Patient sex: M
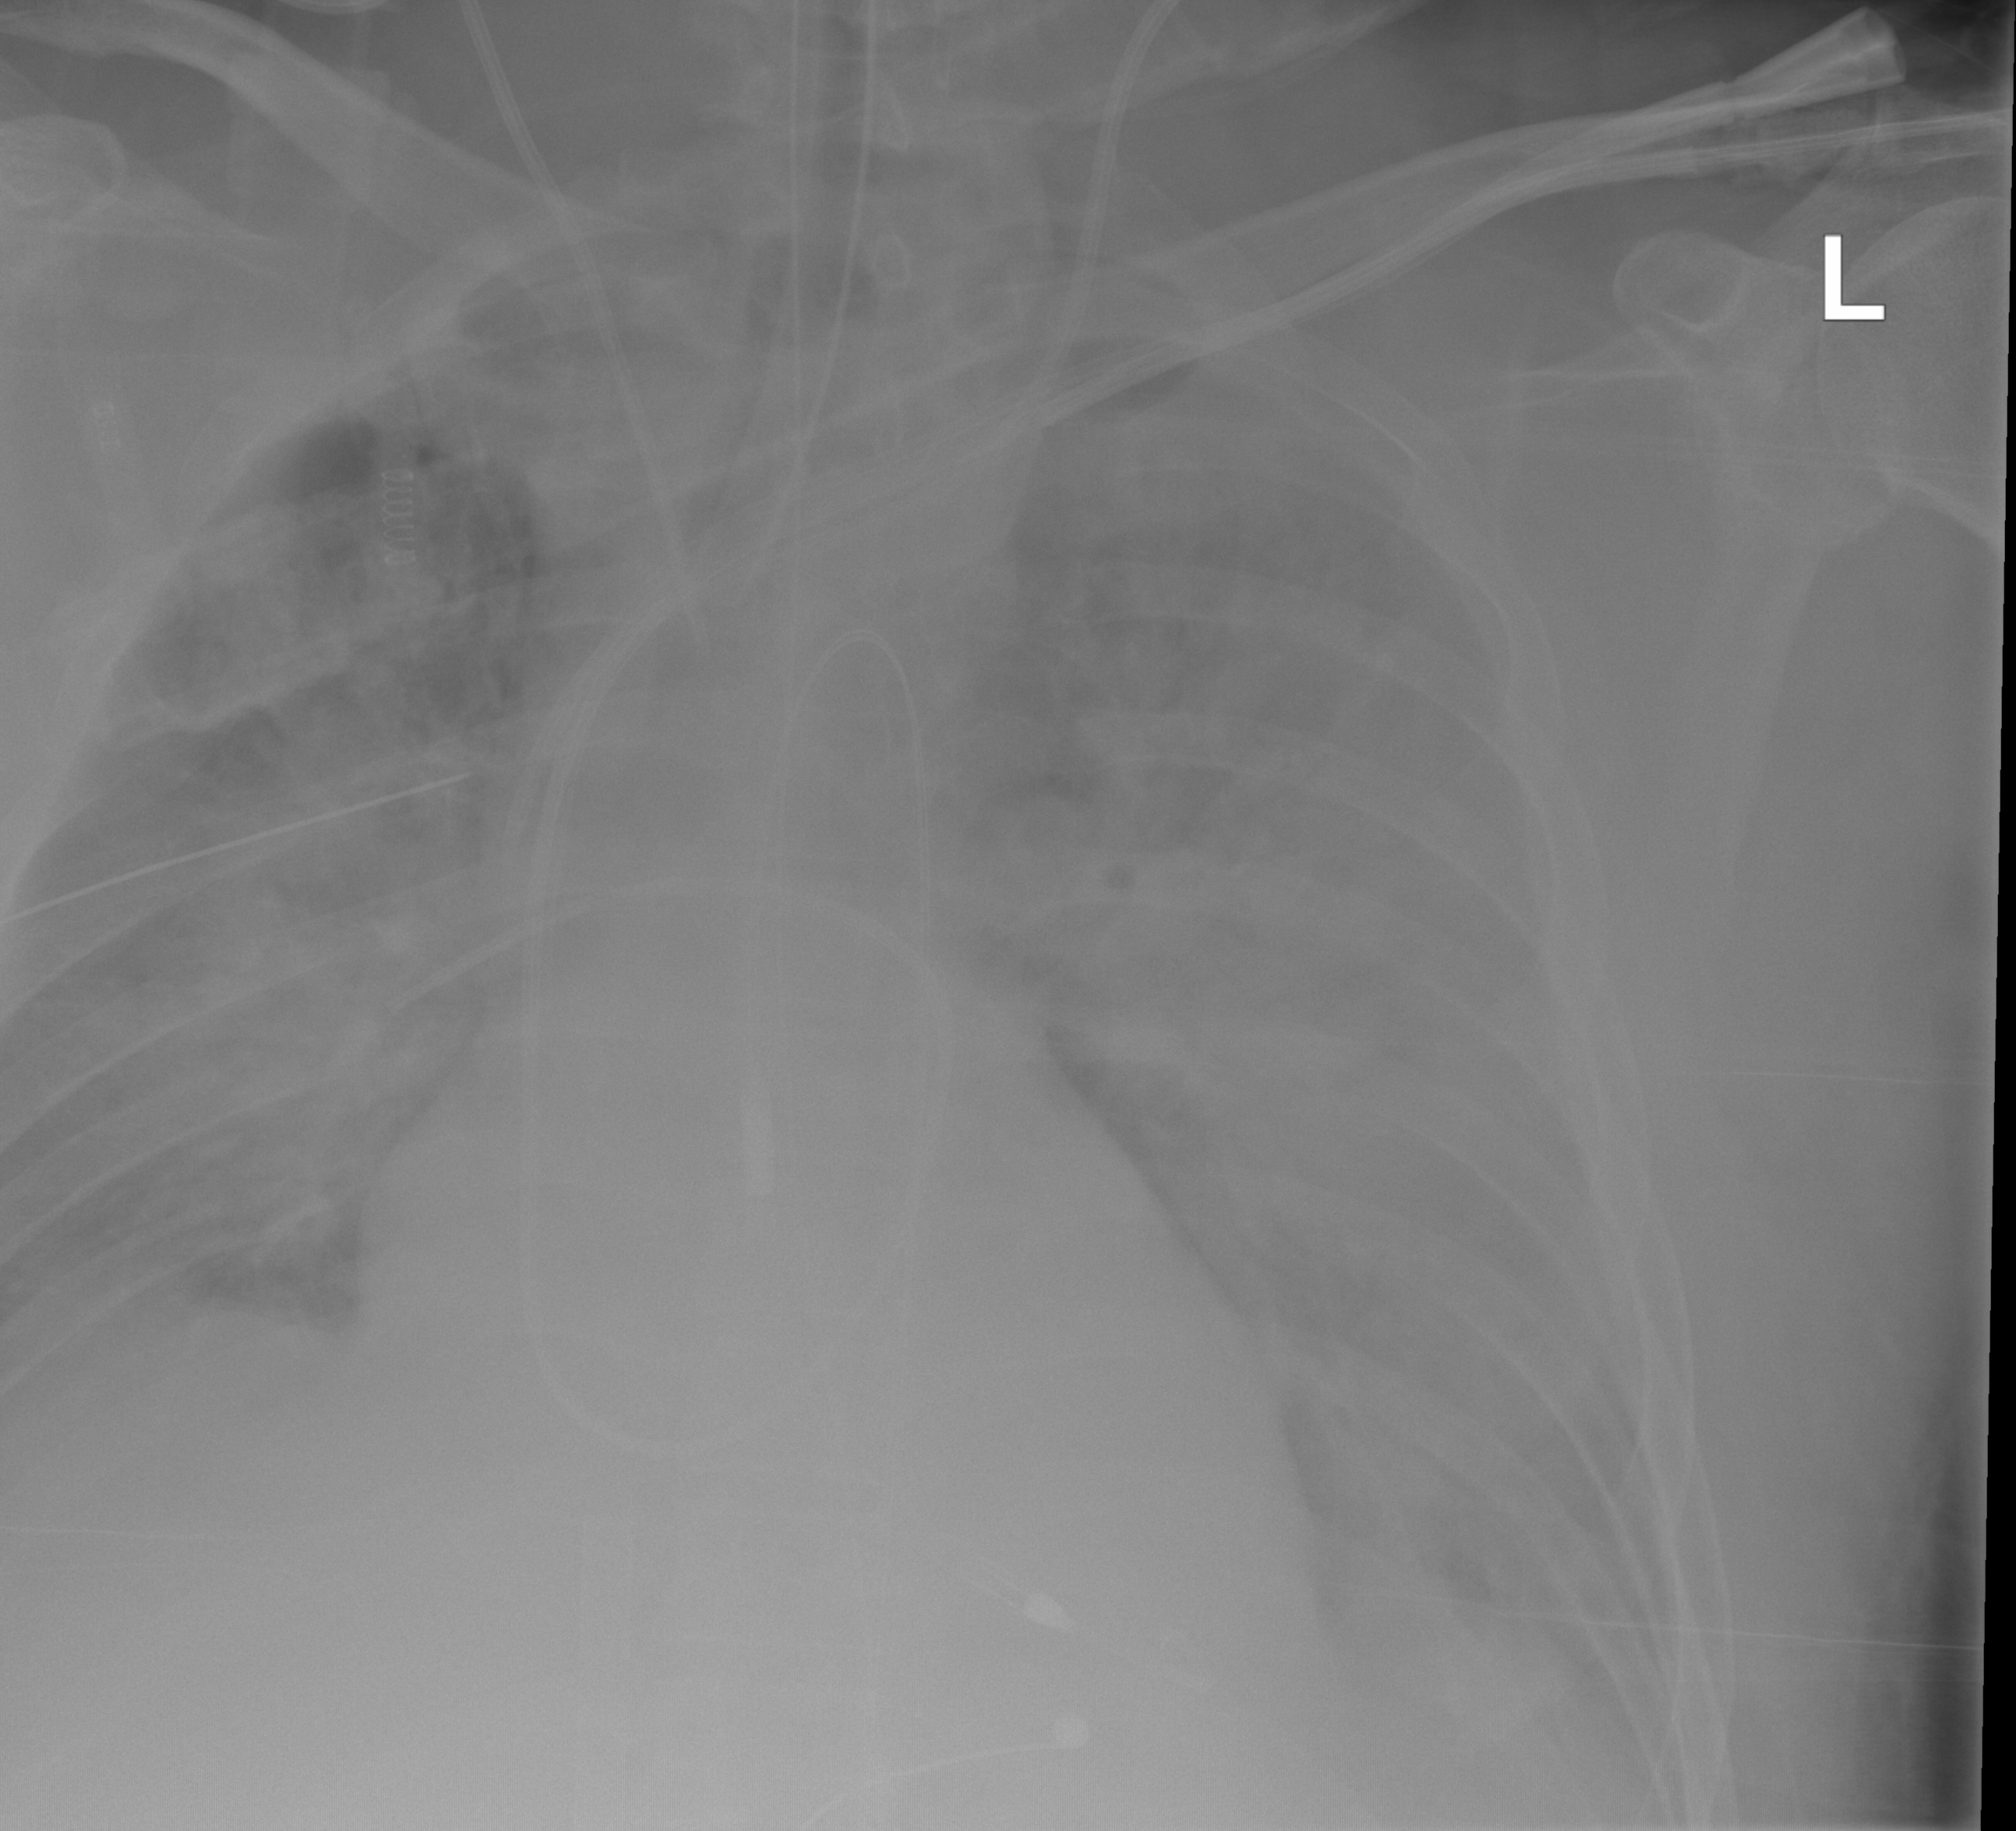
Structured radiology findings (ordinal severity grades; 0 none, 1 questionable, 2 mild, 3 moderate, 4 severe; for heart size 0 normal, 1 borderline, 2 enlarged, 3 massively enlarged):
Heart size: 0
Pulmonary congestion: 3
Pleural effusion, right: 1
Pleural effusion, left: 2
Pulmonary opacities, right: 3
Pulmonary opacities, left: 3
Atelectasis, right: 2
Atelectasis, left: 2